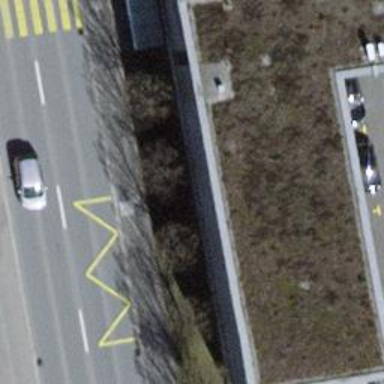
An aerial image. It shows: Bus stop with sheltered platform for public transport.